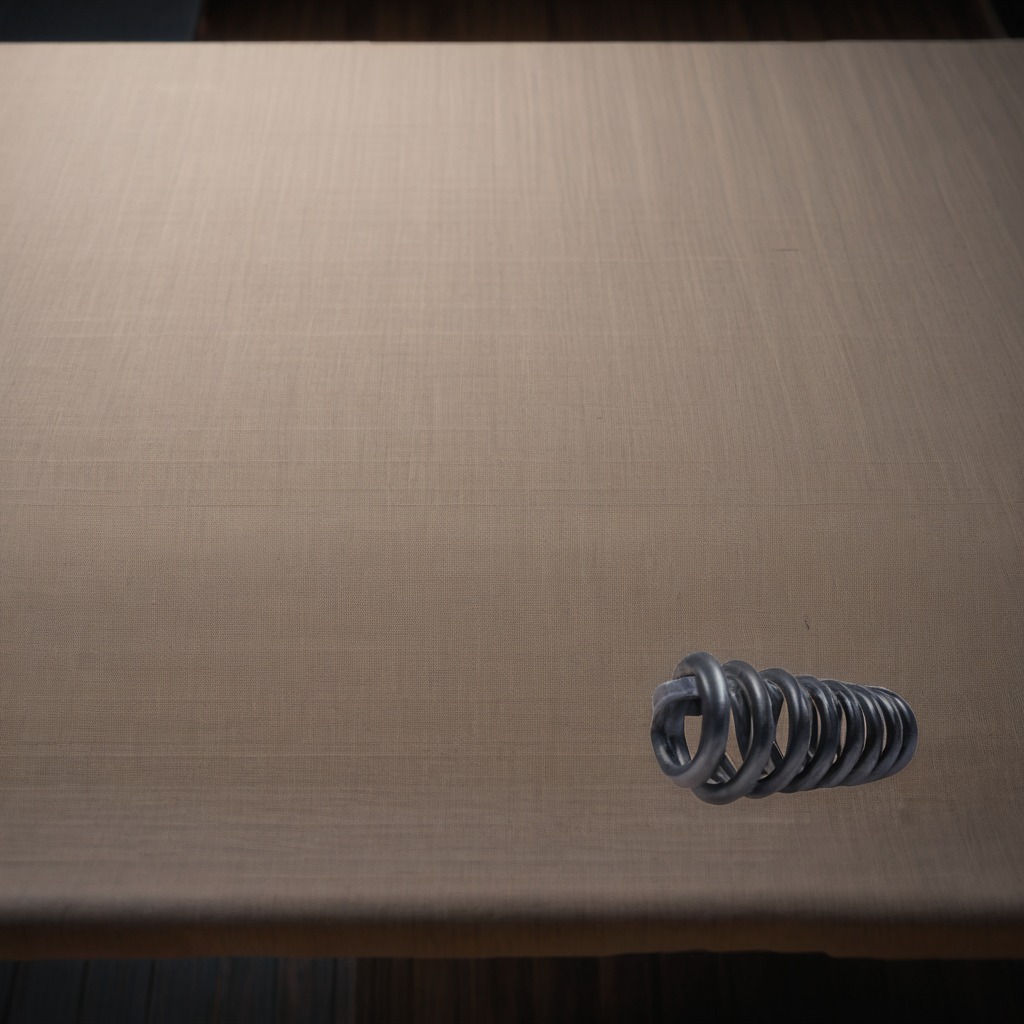
A coiled metal spring is lying on the wooden table.